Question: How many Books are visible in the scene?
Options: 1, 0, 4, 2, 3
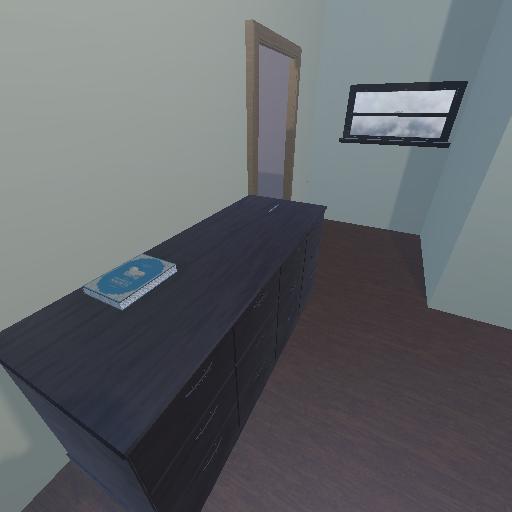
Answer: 1